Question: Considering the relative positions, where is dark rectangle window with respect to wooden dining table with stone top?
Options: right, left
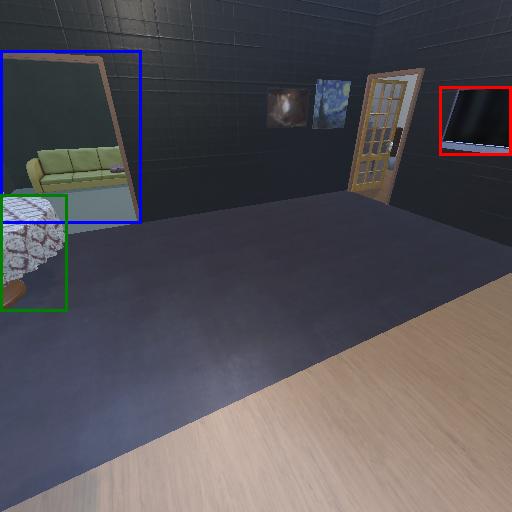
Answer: right